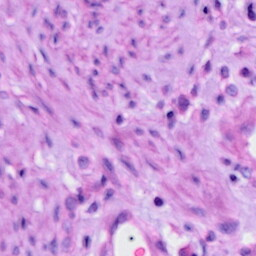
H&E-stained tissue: Cervix